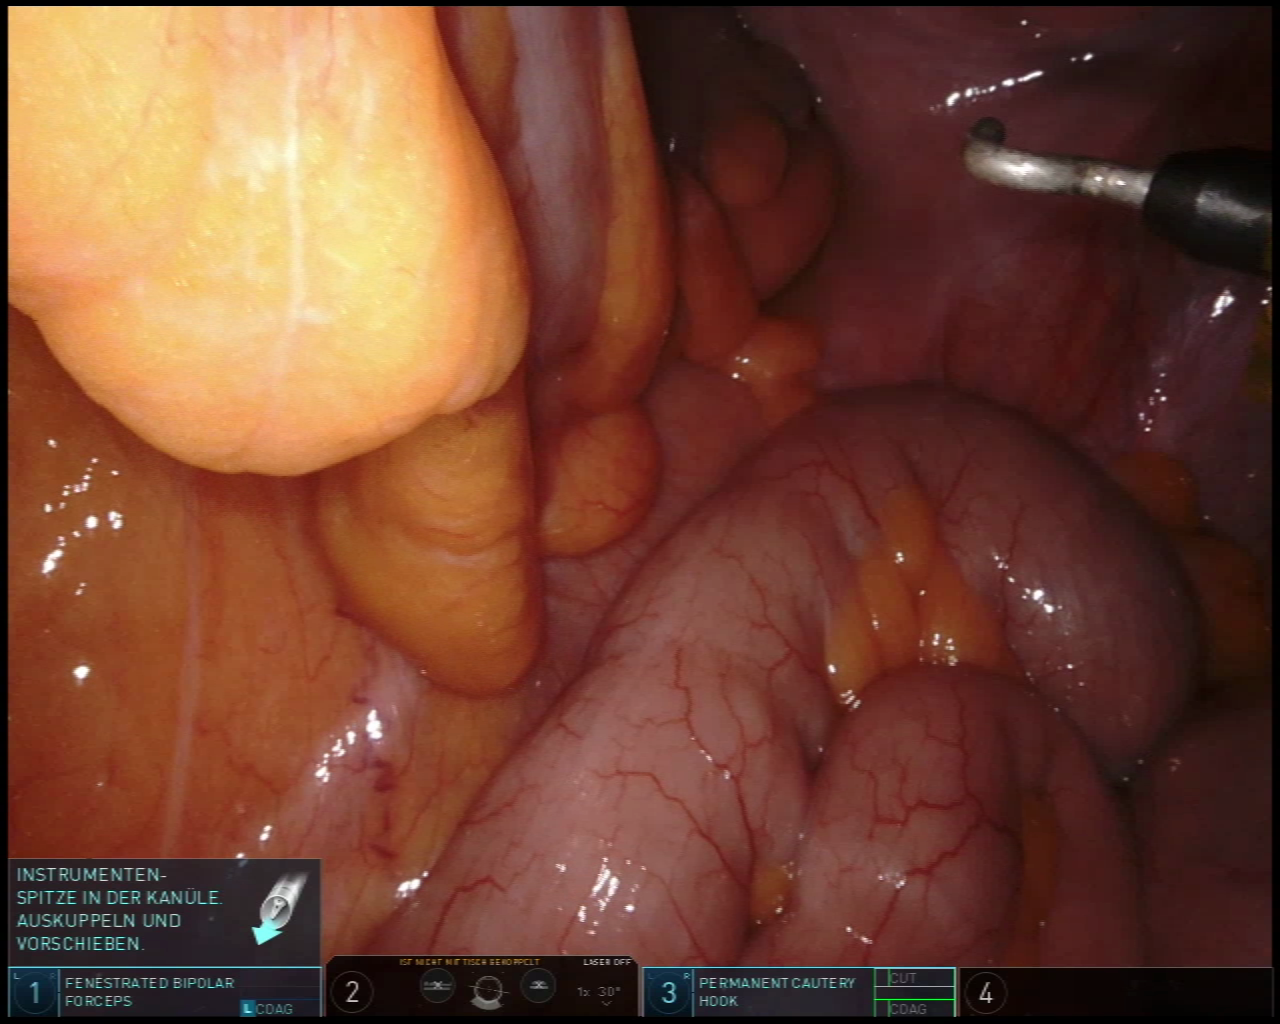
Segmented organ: colon
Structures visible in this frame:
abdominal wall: yes
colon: yes
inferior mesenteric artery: no
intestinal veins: no
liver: no
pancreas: no
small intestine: yes
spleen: no
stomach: no
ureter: no
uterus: no
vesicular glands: no